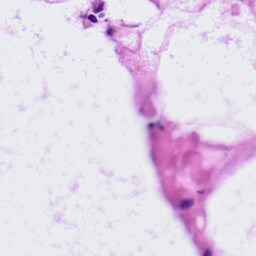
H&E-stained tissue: LymphNode